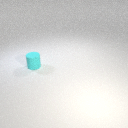
small cyan rubber cylinder